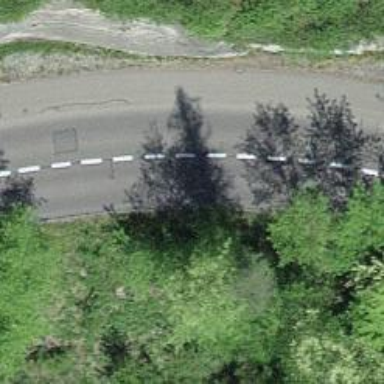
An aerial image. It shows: Left sidewalk along asphalt tertiary road.